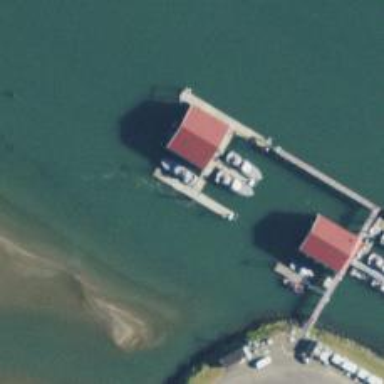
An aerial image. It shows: Man-made pier.